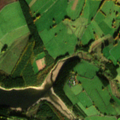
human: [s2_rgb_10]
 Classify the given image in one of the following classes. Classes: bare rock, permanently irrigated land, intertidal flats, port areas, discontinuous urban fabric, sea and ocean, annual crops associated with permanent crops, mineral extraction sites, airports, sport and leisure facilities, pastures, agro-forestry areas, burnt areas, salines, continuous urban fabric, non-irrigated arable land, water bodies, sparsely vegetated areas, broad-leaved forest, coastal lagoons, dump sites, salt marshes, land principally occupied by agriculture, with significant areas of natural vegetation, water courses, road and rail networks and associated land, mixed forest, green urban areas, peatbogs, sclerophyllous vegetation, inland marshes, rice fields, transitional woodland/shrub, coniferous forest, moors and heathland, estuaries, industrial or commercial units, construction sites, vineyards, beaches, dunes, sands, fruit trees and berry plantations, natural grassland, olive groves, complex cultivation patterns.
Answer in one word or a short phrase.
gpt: pastures, land principally occupied by agriculture, with significant areas of natural vegetation, coniferous forest, water bodies